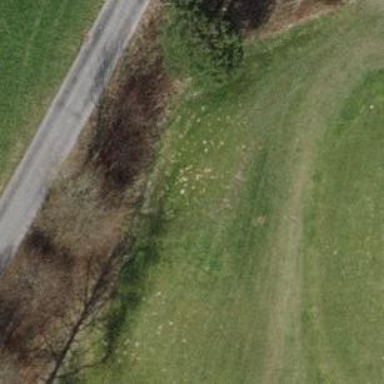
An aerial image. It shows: Golf tee on grassy land.